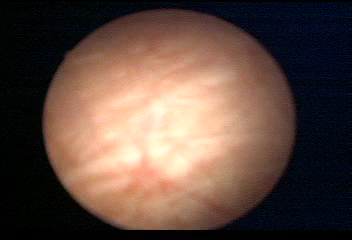
Modality: WLC
Class: Normal mucosa
Bladder cancer association: No